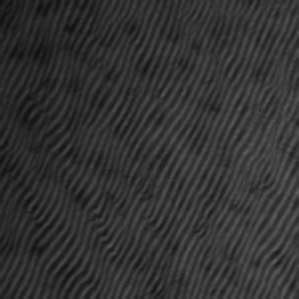
Label: frost